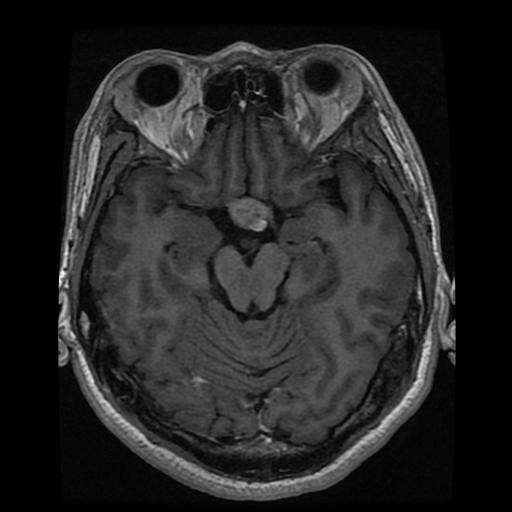
Label: pituitary